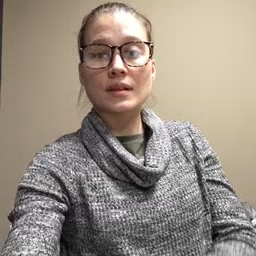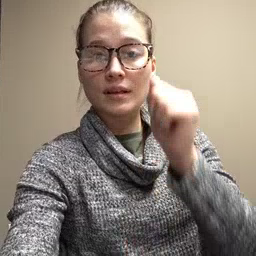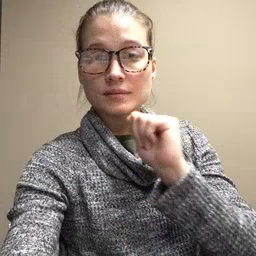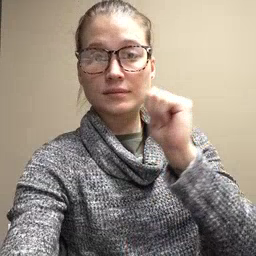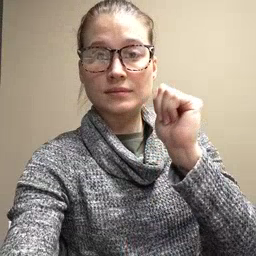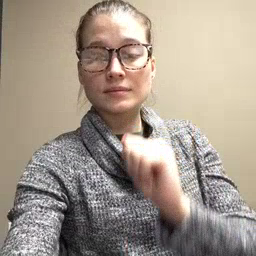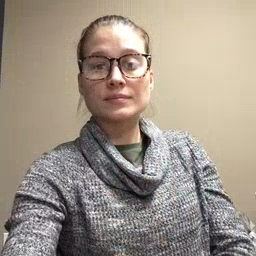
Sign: aunt